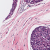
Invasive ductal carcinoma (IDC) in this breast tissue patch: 0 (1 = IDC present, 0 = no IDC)